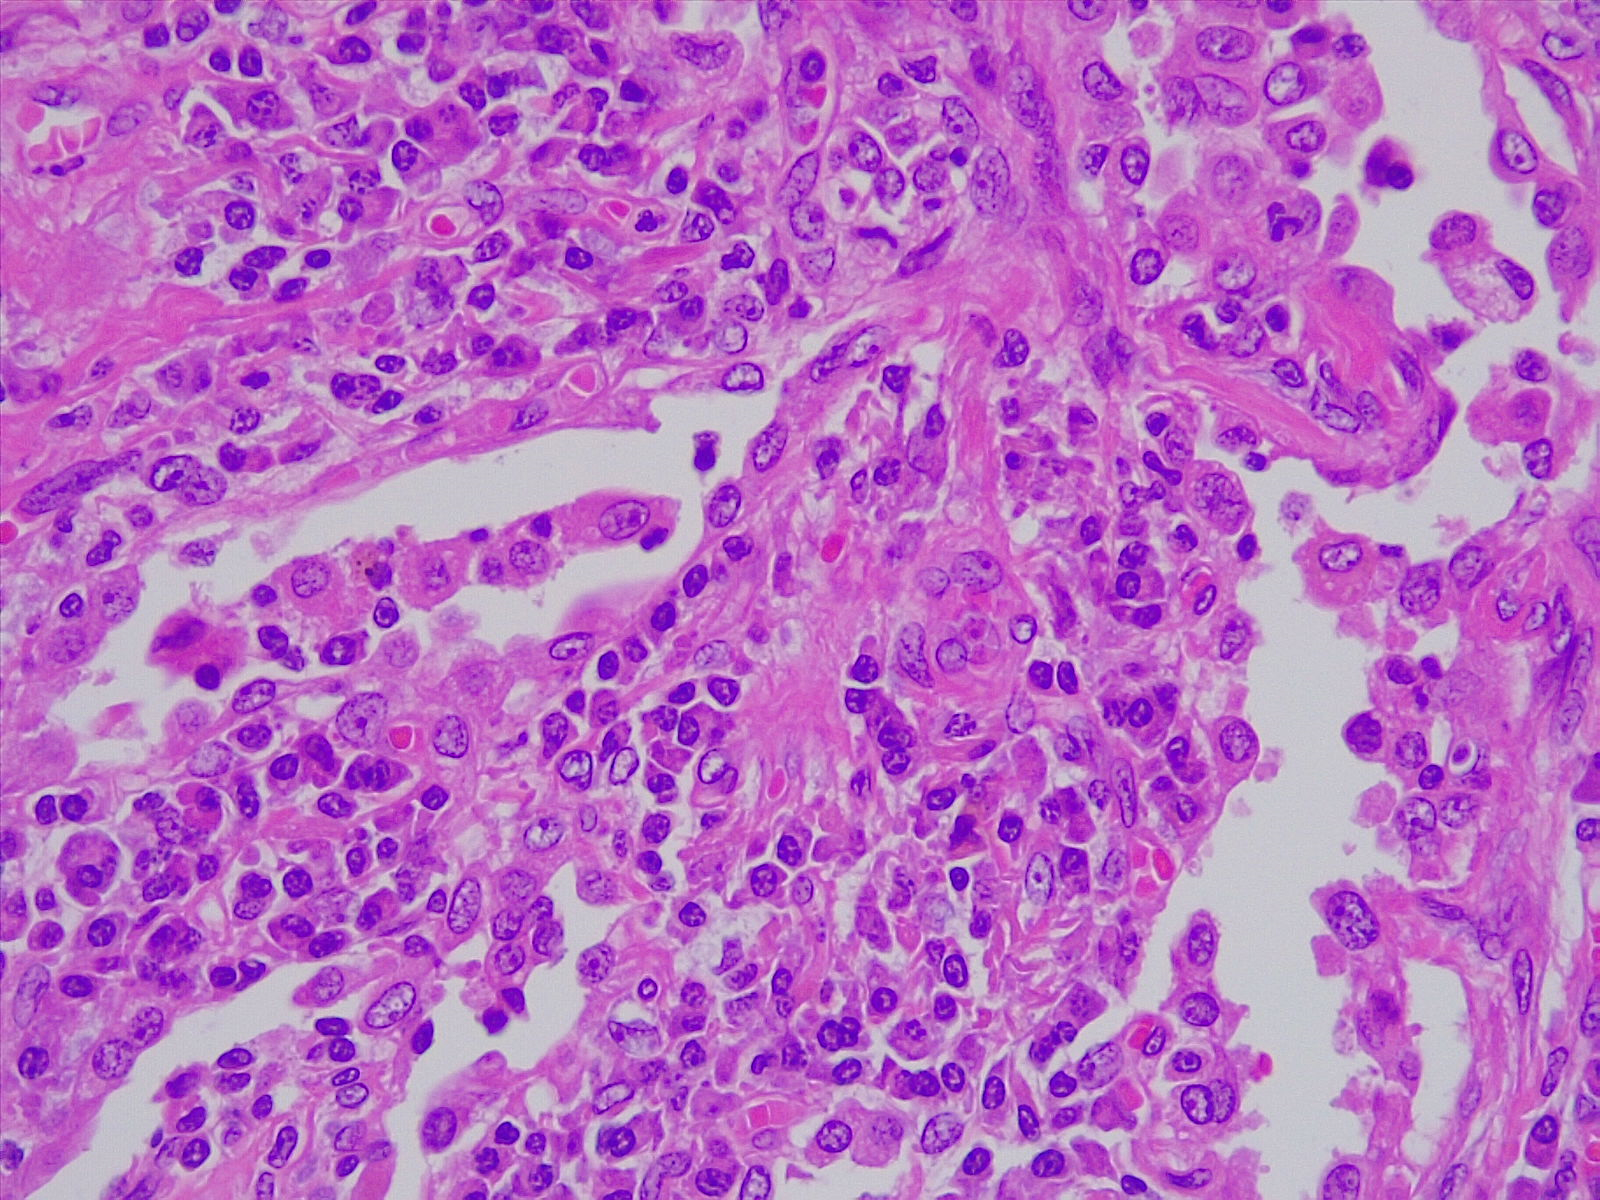
Label: normal lung tissue